Question: I moved my project from Unity 4 to Unity 5, and since then, every time I make a build for iOS or Android, Unity throws following error:
How do I permanently switch to Depth-Based mode, so it never asks again?

> With Unity 5 is recommended to switch to Depth-Based render mode or Legacy mode with atlases only. Please see Unity 5 Compatibility docmentation page for more information. Do you want to switch to Depth-Based mode?
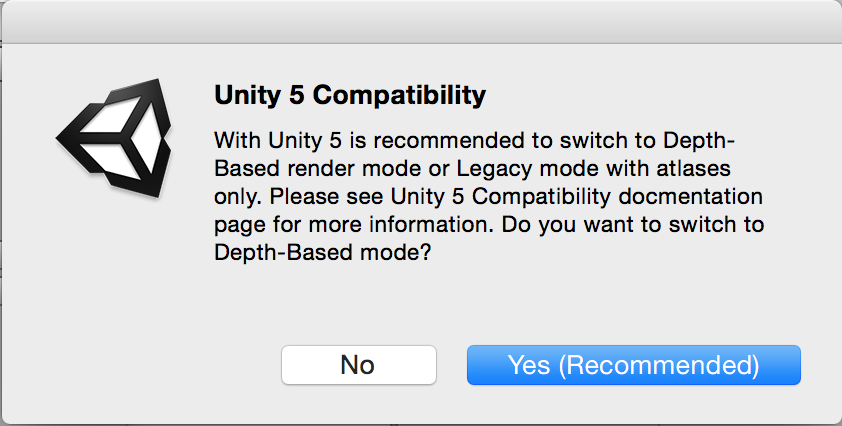
Answer: It was Mad Level Manager, a 3rd party lib from the asset store what I used, throwed up this error from code. Overwritten
'''
bool sw = EditorUtility.DisplayDialog(
"Unity 5 Compatibility", "With Unity 5 .......", "Yes (Recommended)", "No");
if (sw) {
renderMode = RenderMode.DepthBased;
}
'''
to
'''
renderMode = RenderMode.DepthBased;
'''